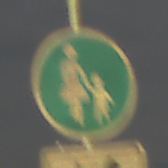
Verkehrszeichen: Gehweg
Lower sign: RichtungsangabeDurchPfeile8
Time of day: Night
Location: Outdoor (Urban)
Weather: PartlyCloudy
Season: NotSpecified
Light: Artificial